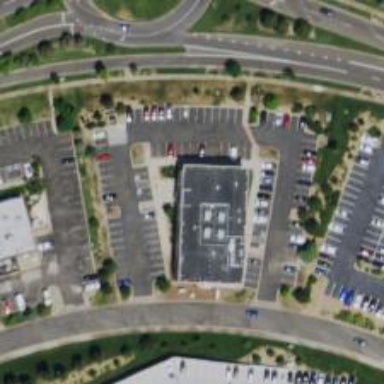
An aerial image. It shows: Healthcare clinic.